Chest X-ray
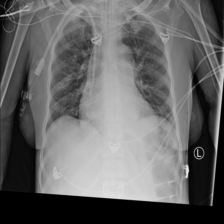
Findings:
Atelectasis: negative
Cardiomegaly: negative
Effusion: negative
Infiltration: negative
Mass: negative
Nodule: negative
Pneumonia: negative
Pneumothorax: negative
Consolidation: negative
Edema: negative
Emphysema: negative
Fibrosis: negative
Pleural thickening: negative
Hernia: negative